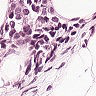
Metastatic tissue present: yes